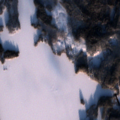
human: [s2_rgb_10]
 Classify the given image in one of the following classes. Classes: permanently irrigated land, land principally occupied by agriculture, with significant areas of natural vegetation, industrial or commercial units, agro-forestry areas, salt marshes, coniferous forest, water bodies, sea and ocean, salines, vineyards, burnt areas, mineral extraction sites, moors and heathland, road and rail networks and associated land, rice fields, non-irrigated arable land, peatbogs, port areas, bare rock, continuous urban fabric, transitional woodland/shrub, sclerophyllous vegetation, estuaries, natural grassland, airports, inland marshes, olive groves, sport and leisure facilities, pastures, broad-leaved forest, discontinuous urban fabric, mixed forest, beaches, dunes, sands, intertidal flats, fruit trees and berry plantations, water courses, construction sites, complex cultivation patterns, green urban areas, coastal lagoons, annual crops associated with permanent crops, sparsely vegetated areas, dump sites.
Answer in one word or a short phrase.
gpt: broad-leaved forest, coniferous forest, mixed forest, transitional woodland/shrub, water bodies